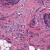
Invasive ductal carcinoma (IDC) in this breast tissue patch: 0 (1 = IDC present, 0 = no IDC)